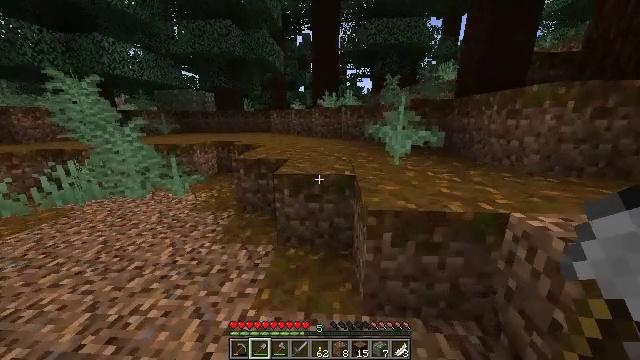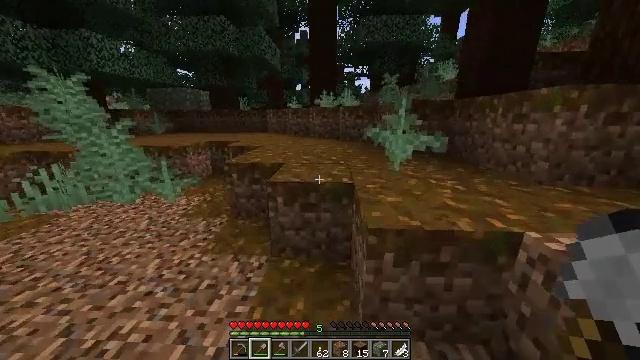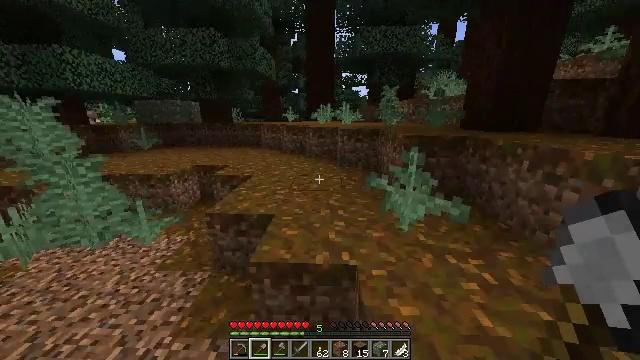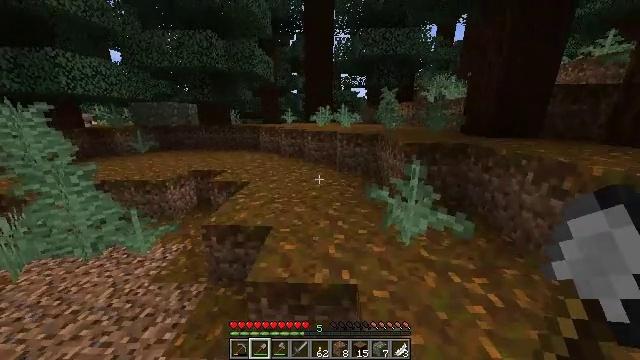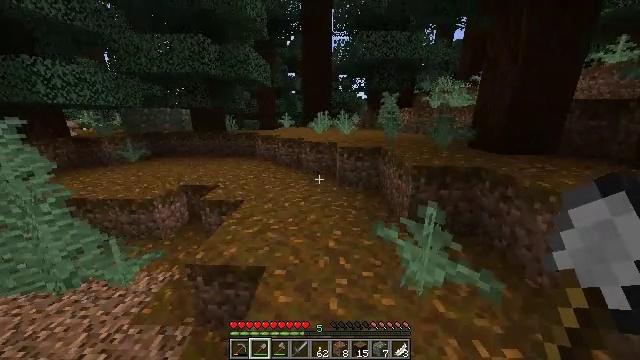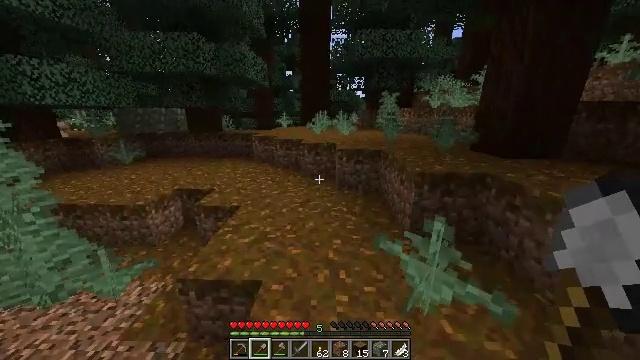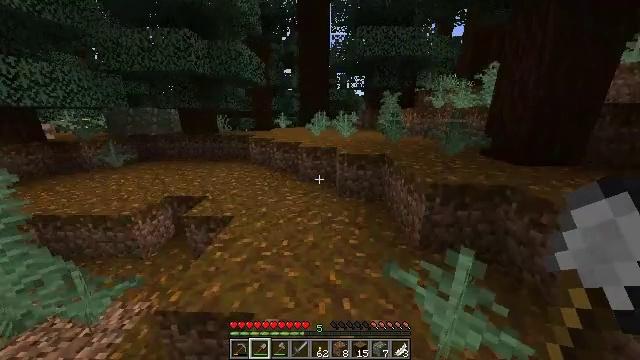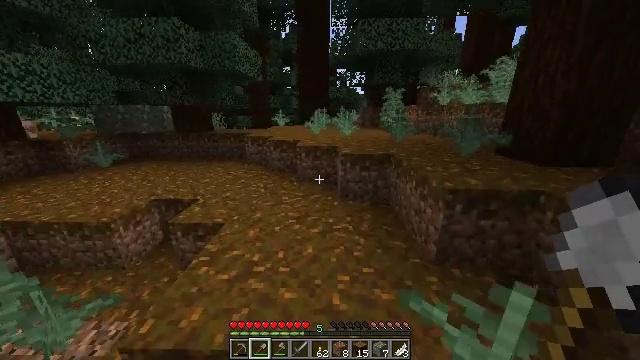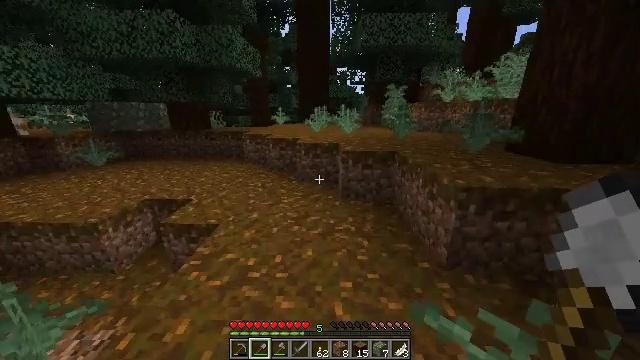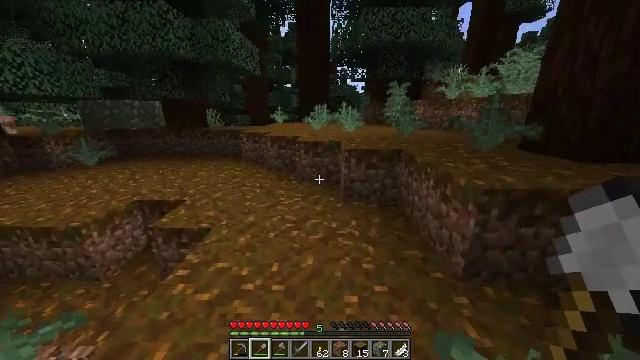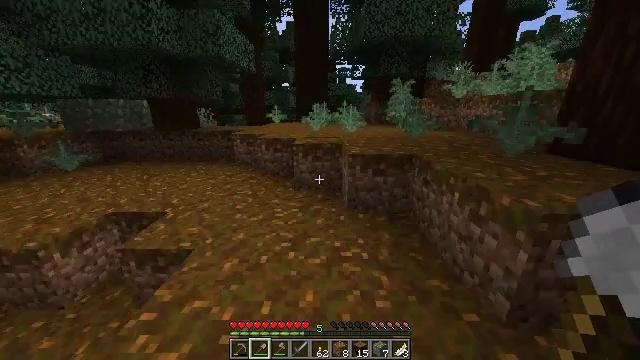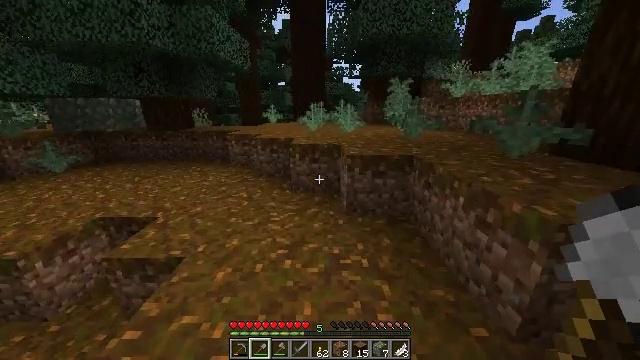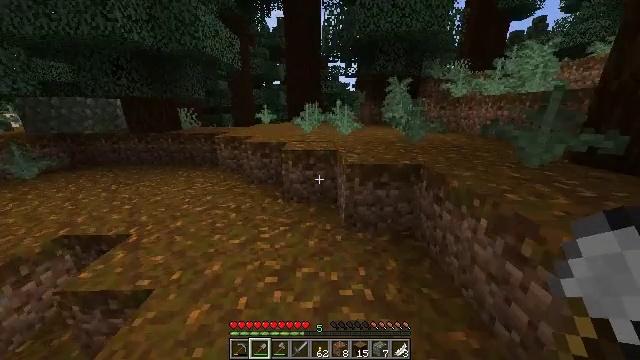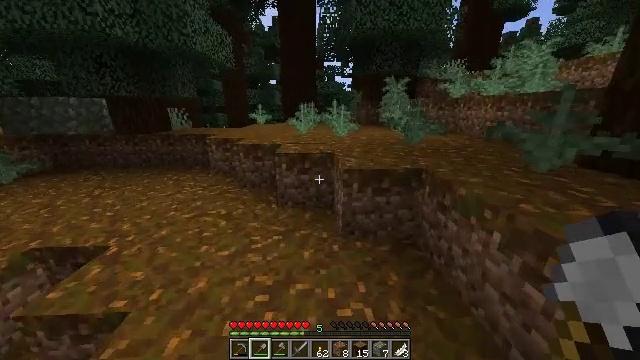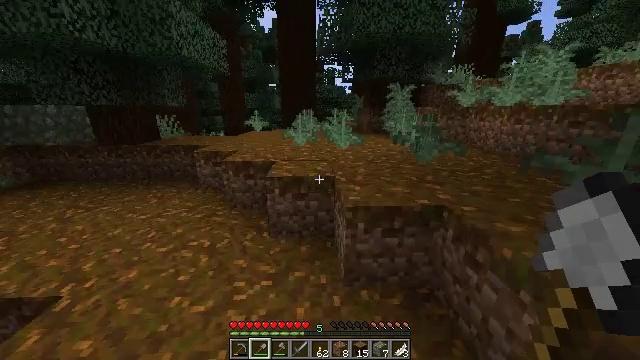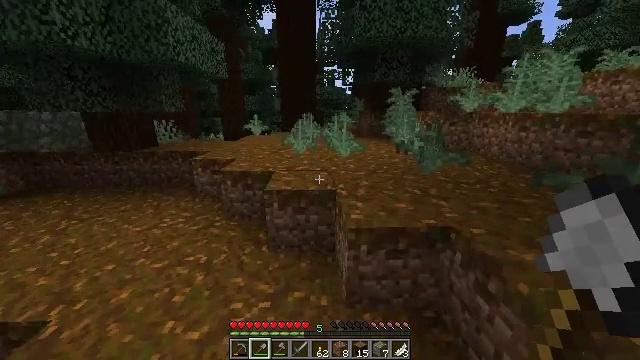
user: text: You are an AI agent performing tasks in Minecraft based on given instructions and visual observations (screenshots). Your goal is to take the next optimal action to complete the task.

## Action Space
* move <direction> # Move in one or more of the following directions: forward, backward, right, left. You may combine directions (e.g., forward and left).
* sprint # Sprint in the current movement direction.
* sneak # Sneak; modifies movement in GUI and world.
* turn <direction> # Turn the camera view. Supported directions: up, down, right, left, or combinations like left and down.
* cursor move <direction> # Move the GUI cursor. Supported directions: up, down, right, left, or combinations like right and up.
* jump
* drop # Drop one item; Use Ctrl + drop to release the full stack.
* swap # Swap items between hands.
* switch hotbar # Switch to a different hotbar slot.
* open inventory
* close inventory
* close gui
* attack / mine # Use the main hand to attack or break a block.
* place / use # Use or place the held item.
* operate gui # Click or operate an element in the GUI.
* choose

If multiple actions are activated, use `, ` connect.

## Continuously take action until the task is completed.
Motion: motion action
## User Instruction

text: Gather materials from the sweet berry bush.
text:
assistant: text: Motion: move forward, sprint, jump
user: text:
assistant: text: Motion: move forward, sprint, jump
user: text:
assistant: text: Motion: move forward, sprint, jump
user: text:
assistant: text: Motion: move forward, sprint, jump
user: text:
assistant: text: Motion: move forward, sprint, jump
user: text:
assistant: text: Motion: move forward, sprint, jump
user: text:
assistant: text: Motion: move forward, sprint, jump
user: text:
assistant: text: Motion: move forward, sprint
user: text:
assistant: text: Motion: move forward, sprint
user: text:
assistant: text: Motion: move forward, sprint
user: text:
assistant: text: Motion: move forward, sprint
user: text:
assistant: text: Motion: move forward, sprint, turn right
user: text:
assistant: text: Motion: move forward, sprint, turn right
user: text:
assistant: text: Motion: move forward, sprint, jump
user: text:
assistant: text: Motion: move forward, sprint, jump
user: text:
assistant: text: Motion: move forward, sprint, jump
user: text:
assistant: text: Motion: move forward, sprint, jump
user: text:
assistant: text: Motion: move forward, sprint, jump
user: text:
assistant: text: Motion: move forward, sprint, jump
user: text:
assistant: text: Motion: move forward, sprint
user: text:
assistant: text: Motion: move forward, sprint
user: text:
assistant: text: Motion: move forward, sprint
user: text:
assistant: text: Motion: move forward, sprint
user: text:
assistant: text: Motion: move forward, sprint
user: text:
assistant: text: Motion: move forward, sprint
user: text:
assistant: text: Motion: move forward, sprint
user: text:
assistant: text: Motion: move forward, sprint
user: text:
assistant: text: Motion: move forward, sprint
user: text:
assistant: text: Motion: move forward, sprint
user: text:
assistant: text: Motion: move forward, sprint, turn left